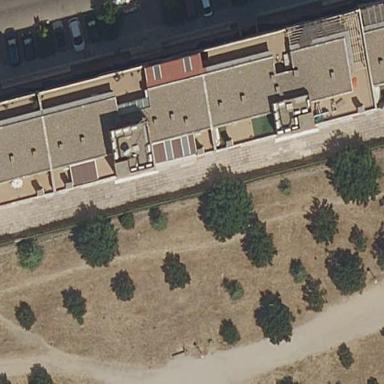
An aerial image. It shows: Image showing building with apartments.